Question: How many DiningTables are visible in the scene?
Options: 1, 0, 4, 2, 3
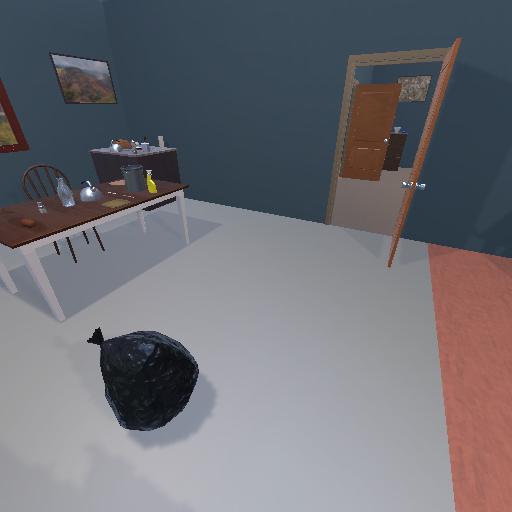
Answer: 1